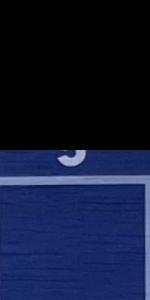
Label: Empty